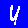
Digit: 4